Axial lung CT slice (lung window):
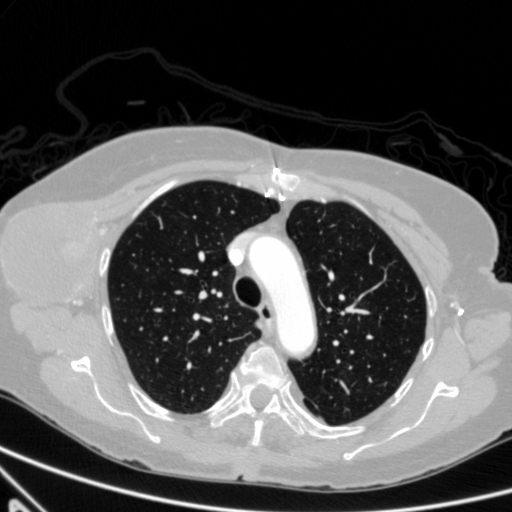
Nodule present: no